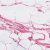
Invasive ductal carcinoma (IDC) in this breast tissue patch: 0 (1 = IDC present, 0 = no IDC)